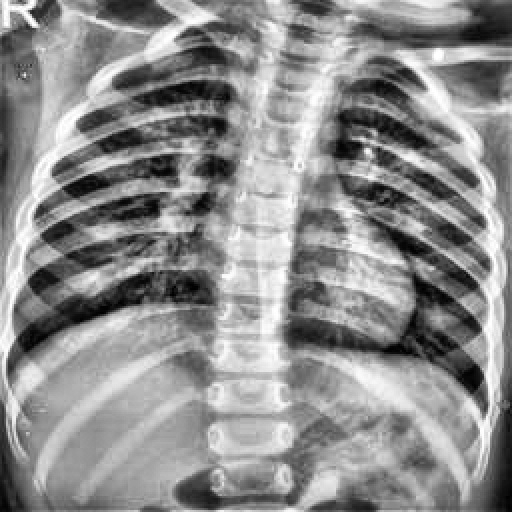
Finding: TUBERCULOSIS